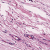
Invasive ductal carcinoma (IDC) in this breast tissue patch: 0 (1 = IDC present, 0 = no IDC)